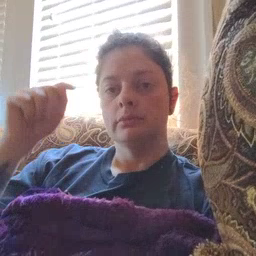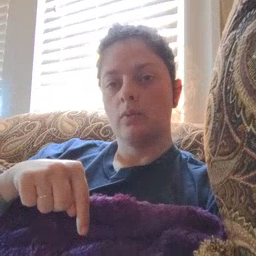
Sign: down